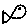
Label: fish